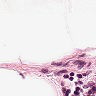
Metastatic tissue present: no